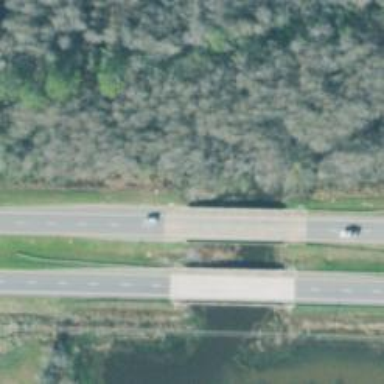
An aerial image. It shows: Bridge on trunk expressway with dual carriageway.